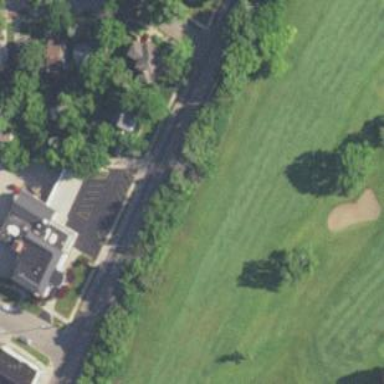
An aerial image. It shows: Grassy area designated as golf fairway.